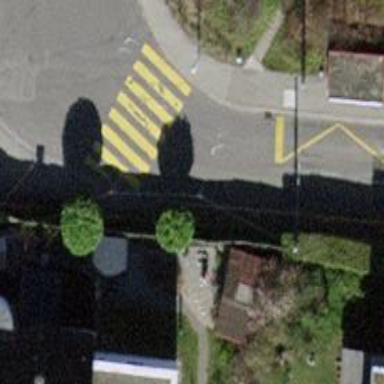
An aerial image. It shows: Zebra crossing on the road.